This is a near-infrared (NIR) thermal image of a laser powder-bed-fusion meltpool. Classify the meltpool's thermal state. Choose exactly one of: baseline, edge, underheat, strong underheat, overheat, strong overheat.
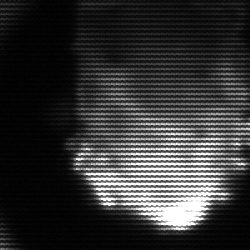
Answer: baseline